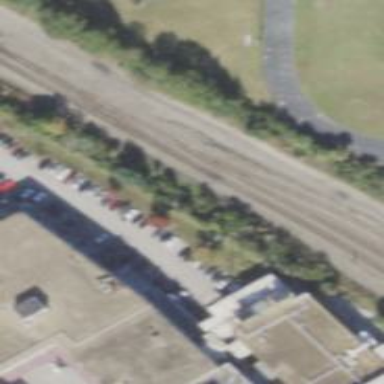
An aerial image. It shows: Railway track.